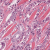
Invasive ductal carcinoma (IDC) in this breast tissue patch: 1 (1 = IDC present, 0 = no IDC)